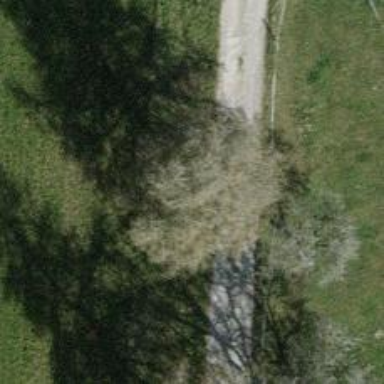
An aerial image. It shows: Broadleaved tree in natural setting.